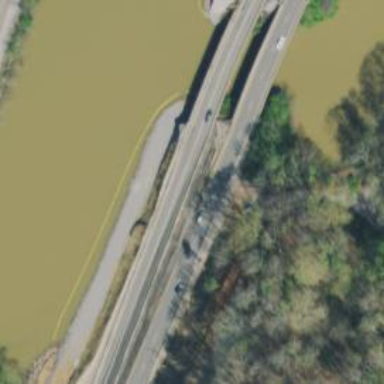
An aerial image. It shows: Bridge.